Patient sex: F
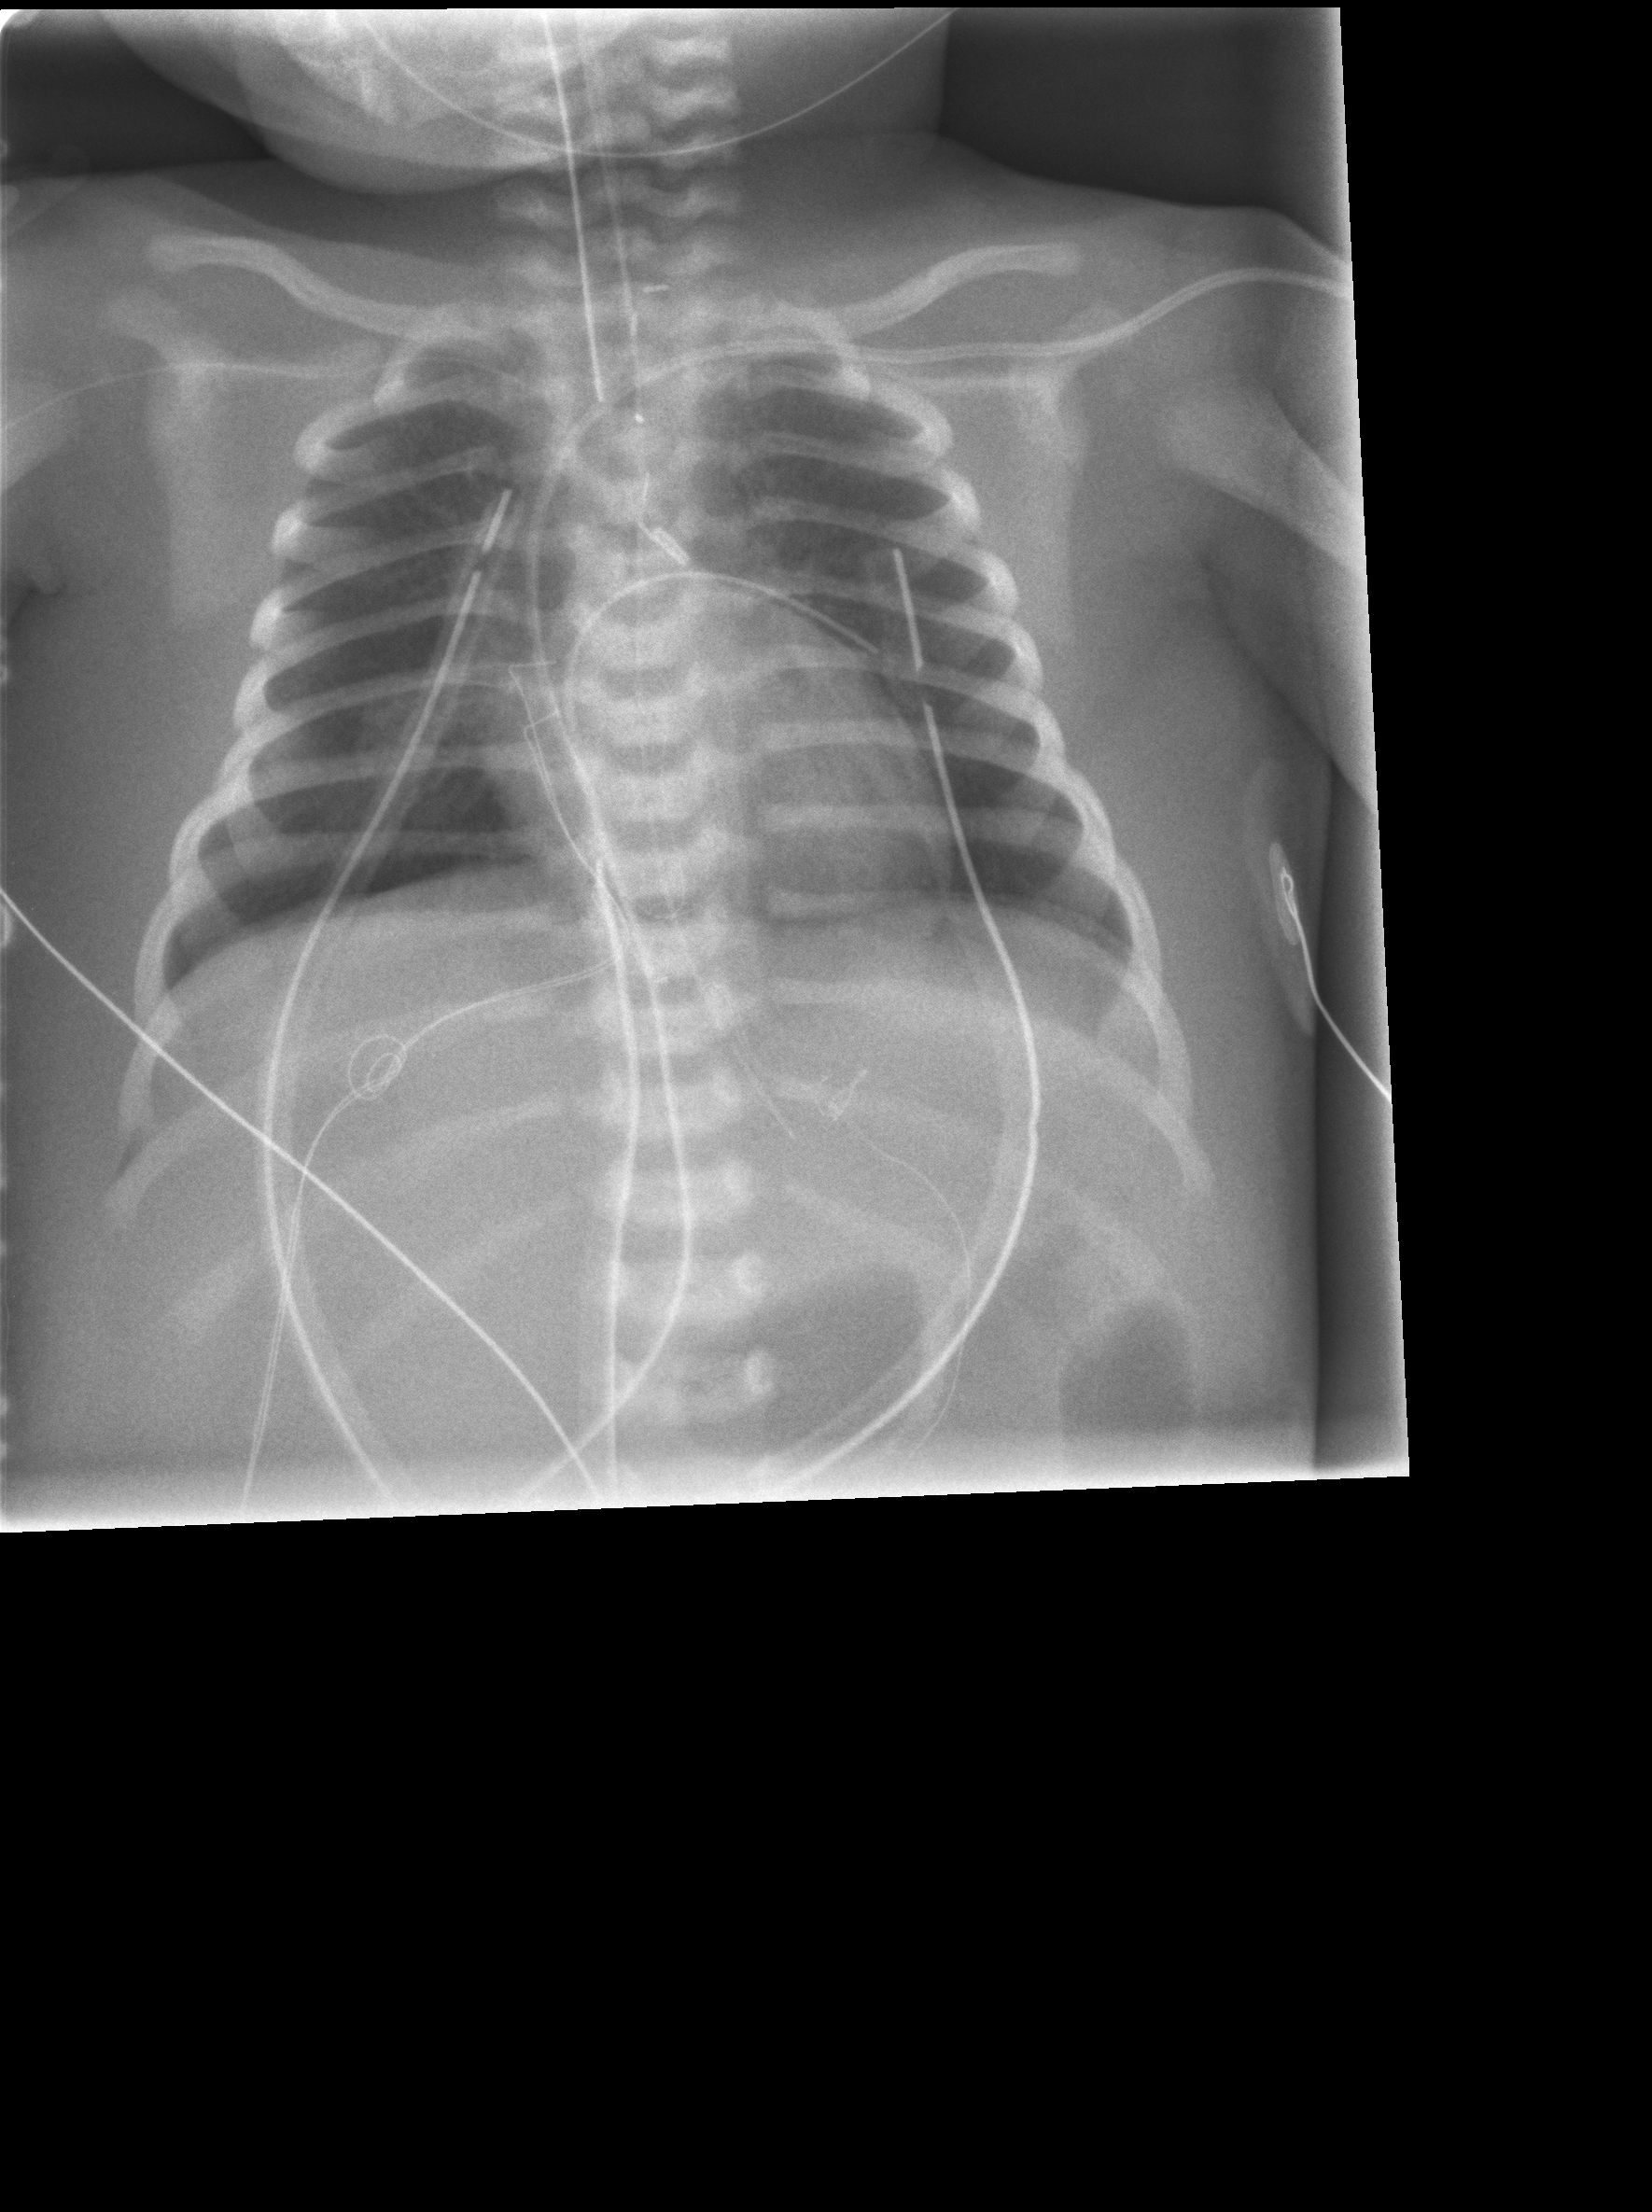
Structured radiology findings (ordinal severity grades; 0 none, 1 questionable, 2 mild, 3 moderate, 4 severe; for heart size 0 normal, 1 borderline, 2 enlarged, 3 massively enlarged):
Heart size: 2
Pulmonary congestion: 1
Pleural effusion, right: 0
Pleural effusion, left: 0
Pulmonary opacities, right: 0
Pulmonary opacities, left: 0
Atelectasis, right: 0
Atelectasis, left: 0